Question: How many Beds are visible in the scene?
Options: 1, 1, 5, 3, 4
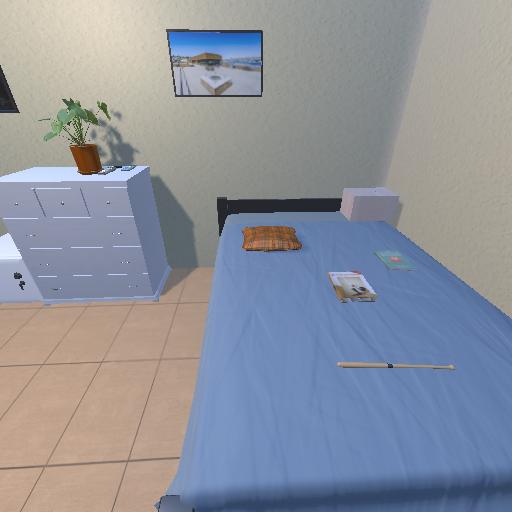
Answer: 1